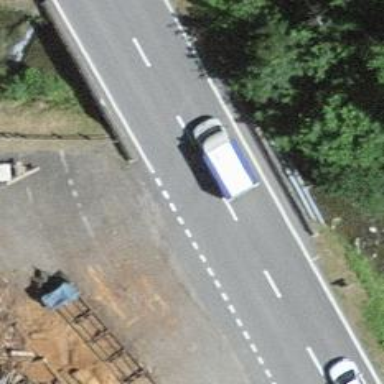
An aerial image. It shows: Asphalt road on secondary bridge.